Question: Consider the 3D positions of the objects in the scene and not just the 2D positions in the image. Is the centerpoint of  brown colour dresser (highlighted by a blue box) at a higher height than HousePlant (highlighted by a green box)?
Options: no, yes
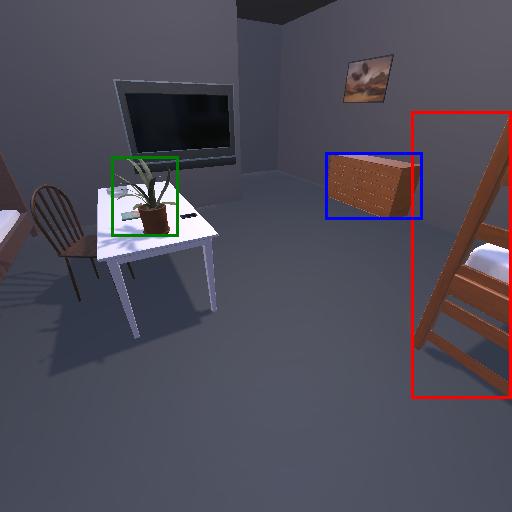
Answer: no